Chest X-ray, PA view. Patient: 56 years old, sex F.
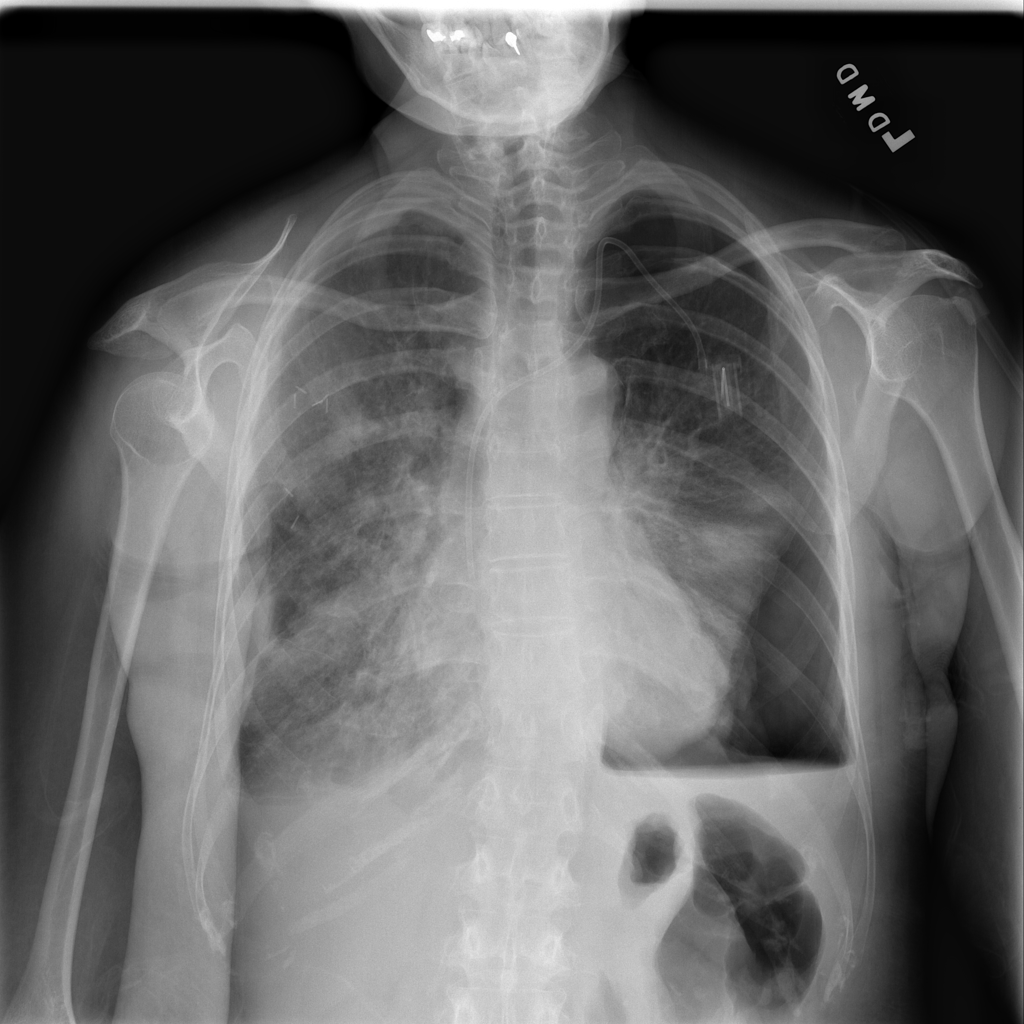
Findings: Effusion, Pneumothorax